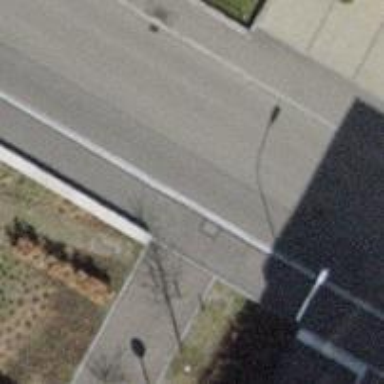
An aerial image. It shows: Bollard.